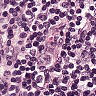
Metastatic tissue present: no